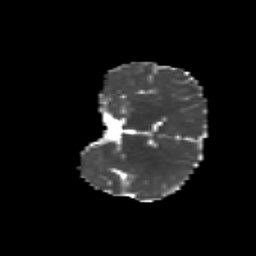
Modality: MD
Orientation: coronal
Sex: female
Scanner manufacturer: siemens
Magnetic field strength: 3 T
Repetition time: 5 s
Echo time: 0.071 s